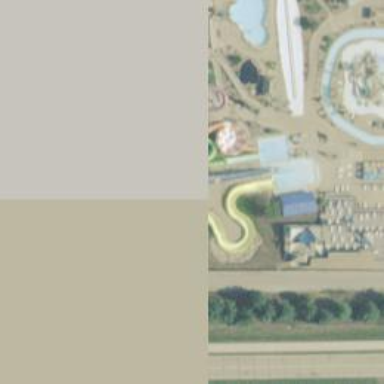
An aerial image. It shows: Water slide attraction.